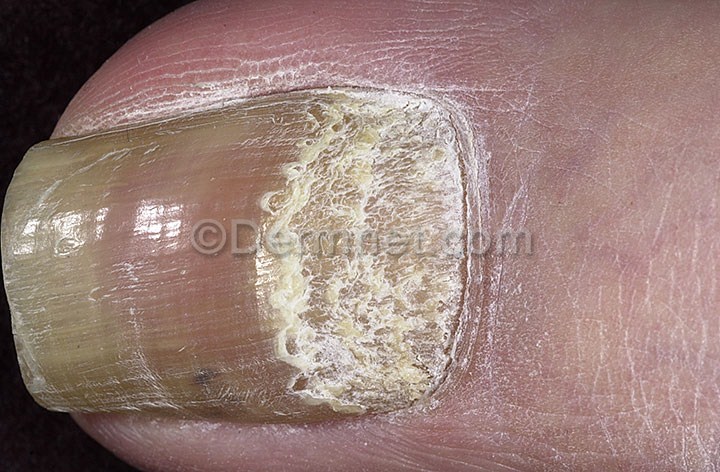
Disease: Psoriasis pictures Lichen Planus and related diseases